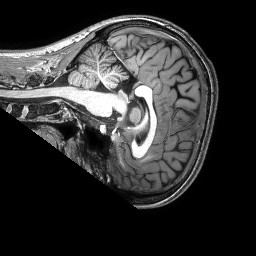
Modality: T1w
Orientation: sagittal
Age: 30
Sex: female